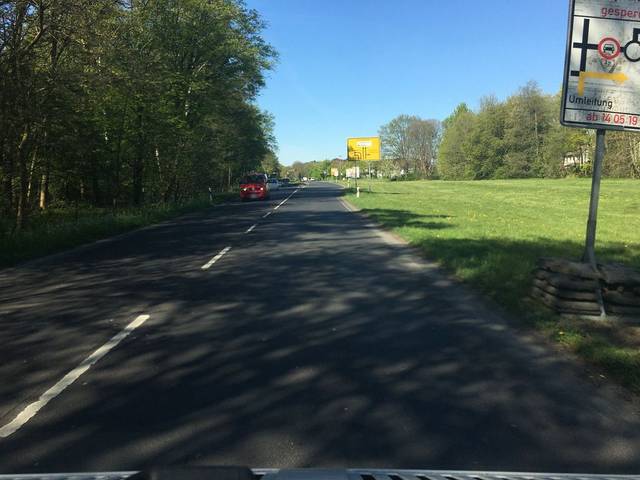
Region: Germany
Coordinates: 50.894, 6.952